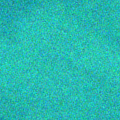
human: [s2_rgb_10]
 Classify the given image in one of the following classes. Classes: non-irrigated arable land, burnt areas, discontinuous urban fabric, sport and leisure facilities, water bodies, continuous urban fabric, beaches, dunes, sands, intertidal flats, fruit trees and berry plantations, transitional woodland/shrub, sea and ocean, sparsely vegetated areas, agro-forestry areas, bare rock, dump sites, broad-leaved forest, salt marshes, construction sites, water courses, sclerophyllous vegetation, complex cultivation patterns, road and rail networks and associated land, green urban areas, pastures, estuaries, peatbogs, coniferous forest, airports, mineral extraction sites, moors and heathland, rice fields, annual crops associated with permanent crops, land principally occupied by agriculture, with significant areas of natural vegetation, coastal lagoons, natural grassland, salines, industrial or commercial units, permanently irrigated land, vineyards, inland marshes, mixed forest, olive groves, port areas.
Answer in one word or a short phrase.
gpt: sea and ocean